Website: macys
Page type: cross-sells
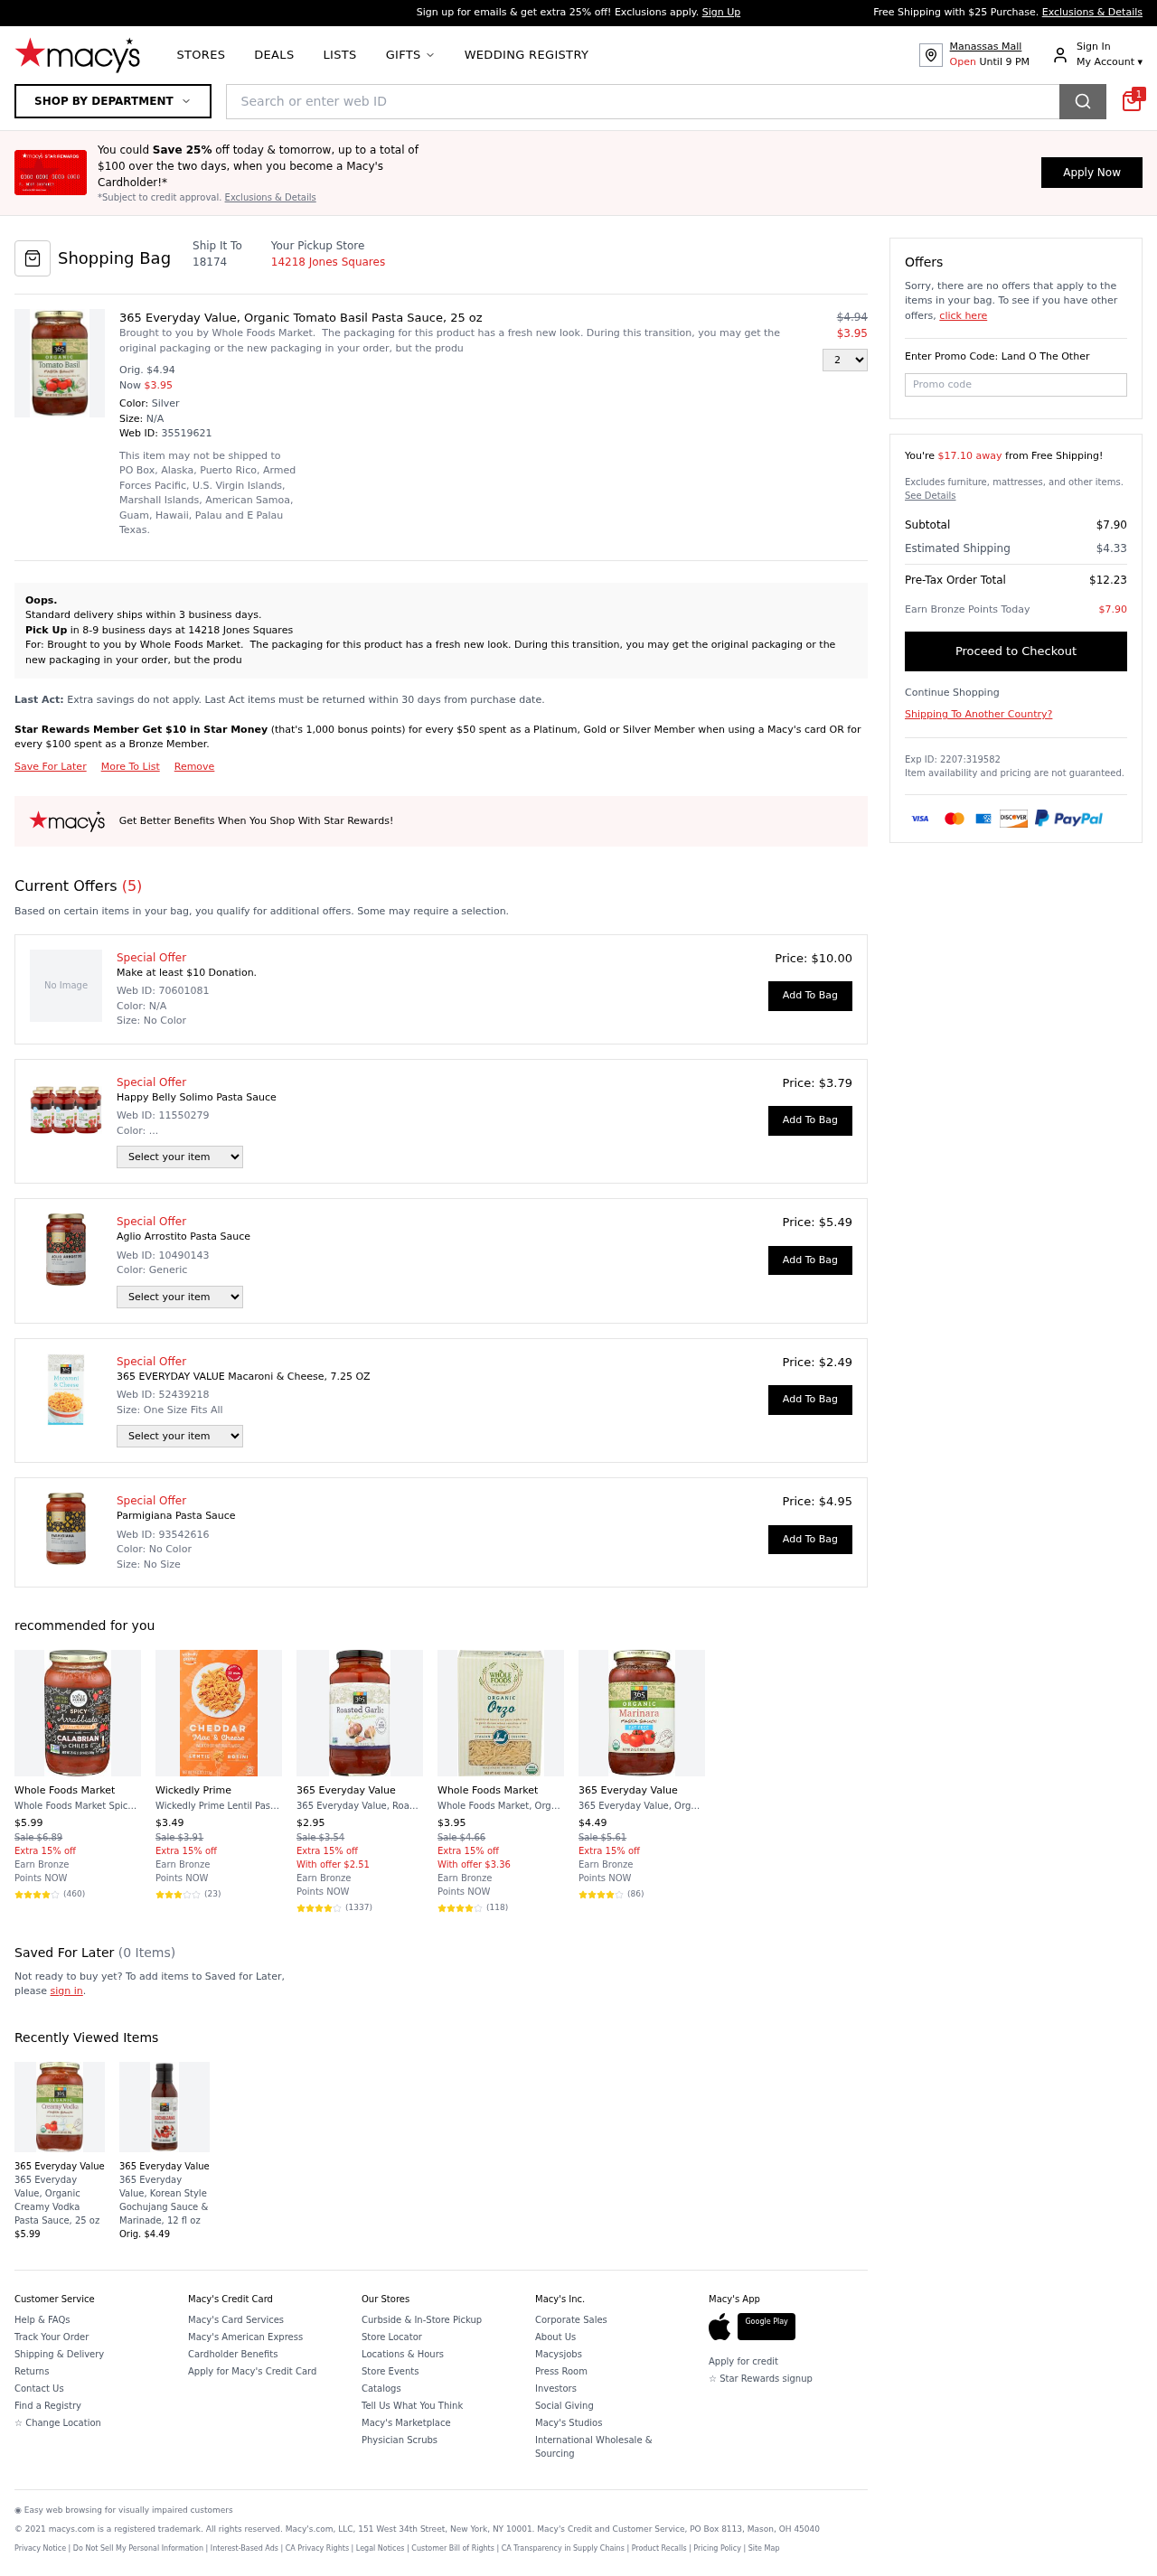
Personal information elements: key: PII_LOCATION1_STREET
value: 14218 Jones Squares
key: PII_POSTCODE
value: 18174
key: PII_PROMO_CODE
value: LNCSAVE
Product elements: key: PRODUCT10_BRAND
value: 365 Everyday Value
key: PRODUCT10_NAME
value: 365 Everyday Value, Organic Marinara Pasta Sauce, Fat Free, 25 oz
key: PRODUCT10_NUM_RATINGS
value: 86
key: PRODUCT10_PRICE
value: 4.49
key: PRODUCT10_RATING
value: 4.5
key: PRODUCT11_BRAND
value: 365 Everyday Value
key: PRODUCT11_NAME
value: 365 Everyday Value, Organic Creamy Vodka Pasta Sauce, 25 oz
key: PRODUCT11_PRICE
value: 5.99
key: PRODUCT12_BRAND
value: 365 Everyday Value
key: PRODUCT12_NAME
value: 365 Everyday Value, Korean Style Gochujang Sauce & Marinade, 12 fl oz
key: PRODUCT12_PRICE
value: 4.49
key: PRODUCT1_DESC
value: Brought to you by Whole Foods Market.  The packaging for this product has a fresh new look. During this transition, you may get the original packaging or the new packaging in your order, but the produ
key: PRODUCT1_NAME
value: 365 Everyday Value, Organic Tomato Basil Pasta Sauce, 25 oz
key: PRODUCT1_PRICE
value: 3.95
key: PRODUCT1_QUANTITY
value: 2
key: PRODUCT2_NAME
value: Happy Belly Solimo Pasta Sauce
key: PRODUCT2_PRICE
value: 3.79
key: PRODUCT3_NAME
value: Aglio Arrostito Pasta Sauce
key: PRODUCT3_PRICE
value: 5.49
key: PRODUCT4_NAME
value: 365 EVERYDAY VALUE Macaroni & Cheese, 7.25 OZ
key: PRODUCT4_PRICE
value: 2.49
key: PRODUCT5_NAME
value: Parmigiana Pasta Sauce
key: PRODUCT5_PRICE
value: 4.95
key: PRODUCT6_BRAND
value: Whole Foods Market
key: PRODUCT6_NAME
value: Whole Foods Market Spicy Arrabiatta Pasta Sauce With Calabrian Chile, 25 Fl Oz
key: PRODUCT6_NUM_RATINGS
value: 460
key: PRODUCT6_PRICE
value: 5.99
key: PRODUCT6_RATING
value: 4.4
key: PRODUCT7_BRAND
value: Wickedly Prime
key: PRODUCT7_NAME
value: Wickedly Prime Lentil Pasta Meal, Cheddar Mac & Cheese, 11oz
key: PRODUCT7_NUM_RATINGS
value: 23
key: PRODUCT7_PRICE
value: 3.49
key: PRODUCT7_RATING
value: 3.5
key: PRODUCT8_BRAND
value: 365 Everyday Value
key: PRODUCT8_NAME
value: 365 Everyday Value, Roasted Garlic Pasta Sauce, 25 oz
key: PRODUCT8_NUM_RATINGS
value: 1337
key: PRODUCT8_PRICE
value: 2.95
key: PRODUCT8_RATING
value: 4.4
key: PRODUCT9_BRAND
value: Whole Foods Market
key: PRODUCT9_NAME
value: Whole Foods Market, Organic Orzo, 16 oz
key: PRODUCT9_NUM_RATINGS
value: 118
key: PRODUCT9_PRICE
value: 3.95
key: PRODUCT9_RATING
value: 4.5
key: PRODUCT1_ORIGINAL_PRICE
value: $4.94
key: PRODUCT6_ORIGINAL_PRICE
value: Sale $6.89
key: PRODUCT7_ORIGINAL_PRICE
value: Sale $3.91
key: PRODUCT8_ORIGINAL_PRICE
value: Sale $3.54
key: PRODUCT9_ORIGINAL_PRICE
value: Sale $4.66
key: PRODUCT10_ORIGINAL_PRICE
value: Sale $5.61
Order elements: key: ORDER_ID
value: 35519621
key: ORDER_NUM_OFFERS
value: (5)
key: ORDER_FREE_SHIPPING_THRESHOLD
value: $17.10 away
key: ORDER_SUBTOTAL
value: $7.90
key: ORDER_SHIPPING_COST
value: $4.33
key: ORDER_TOTAL
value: $12.23
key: ORDER_POINTS_EARNED
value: $7.90
Search elements: key: HEADER_SEARCH
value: Search or enter web ID
Other elements: key: SAVED_NUM_ITEMS
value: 0